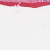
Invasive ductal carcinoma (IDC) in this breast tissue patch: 0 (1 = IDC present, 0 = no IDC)